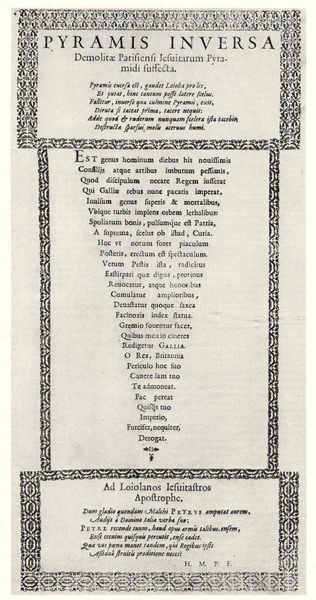
Titel: Pyramis inversa
Institution: (Seriendruck)
Schlagwörter: dreieck, grau, paris, schwarz, weiss, muster, ornament, rahmen, spitze, blatt, schrift, grafik, graphik, rand, spitz, inschrift, ornamente, buch, form, druck, schwarzweiss, seite, illustration, text, buchstaben, initiale, überschrift, kopie, buchdruck, buchseite, gedicht, zeilen, pyramide, pfeil, geometrie, verzierungen, gedruckt, umgedreht, gestaltung, latein, lateinisch, wörter, vers, sätze, umgekehrt, inversa, pyramis inversa, pyramis, umgedrehte pyramide, lateinischpyramide, umgekrhrte pyramide, plagijat, apoftrophe, erzierungen